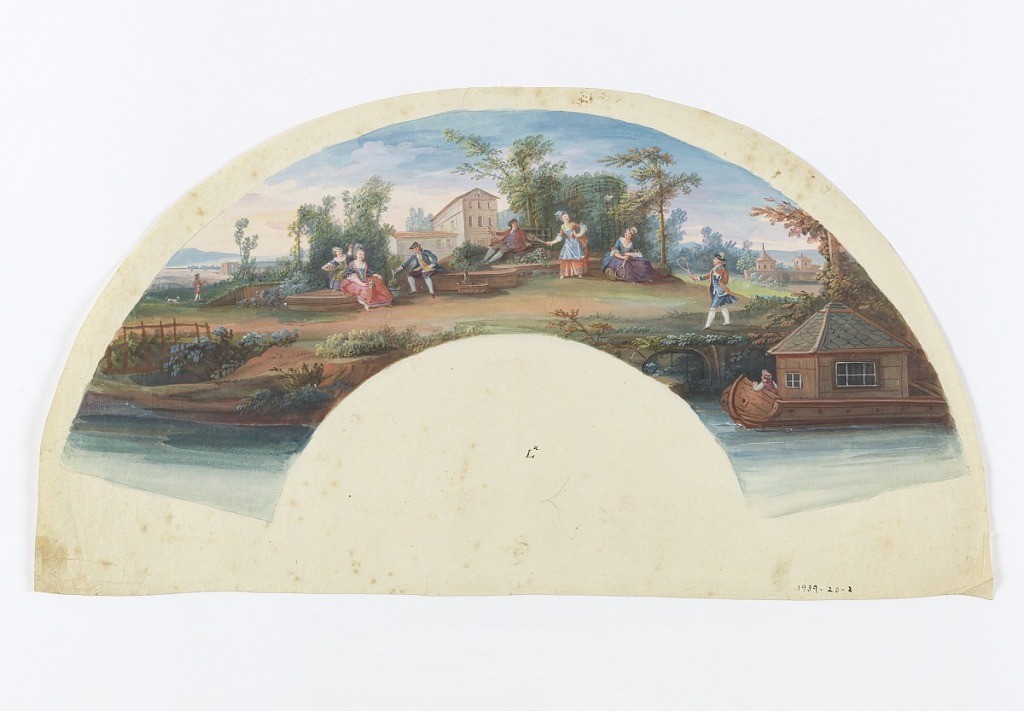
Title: Fan leaf
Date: late 18th century
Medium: Painted paper
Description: Unmounted painted paper fan leaf. Obverse: a family group plays badminton in front of a house.  Reverse: a woman in country dress beside a rustic awning.